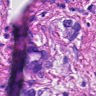
Metastatic tissue present: yes